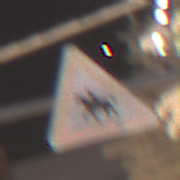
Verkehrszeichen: ReiterRechts
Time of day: Night
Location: Outdoor (Urban)
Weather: Overcast
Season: Winter
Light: Artificial